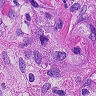
Metastatic tissue present: yes